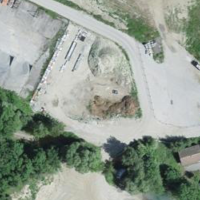
EUNIS habitat code: 54
Species observed at this site:
Phylloscopus collybita